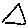
Label: triangle